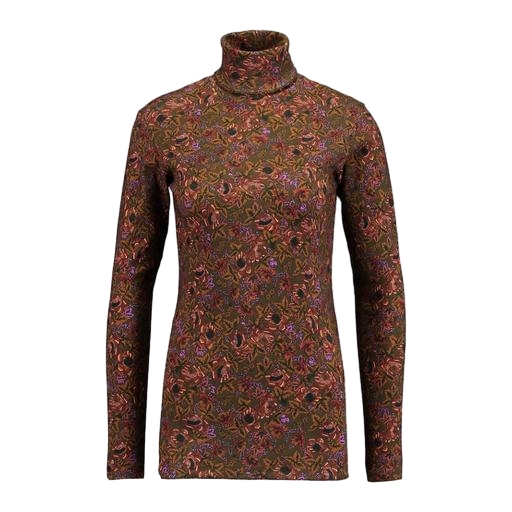
multicolor vero moda rust high neck blouse, multicolor petite ellie turtle neck jersey top, high-neck top, white background